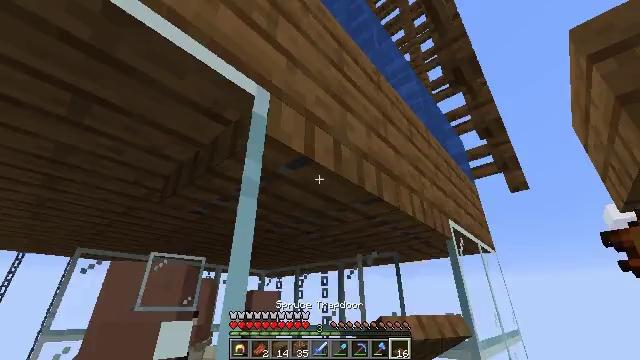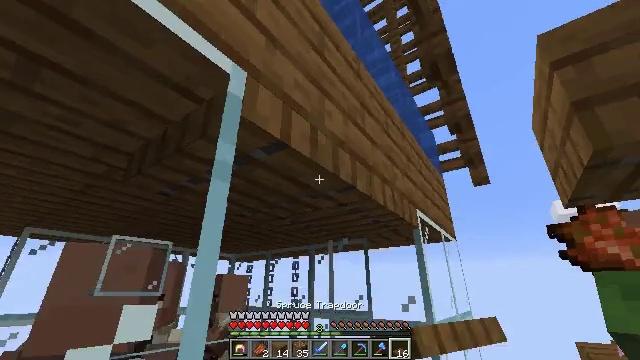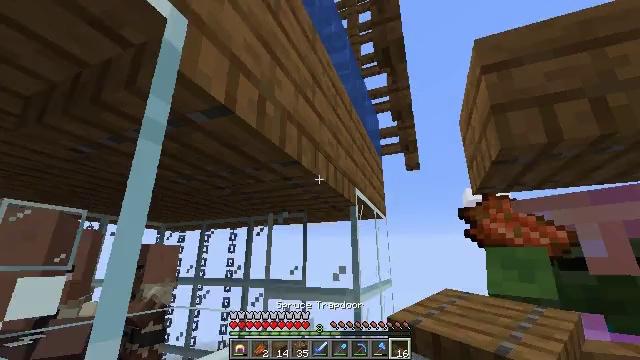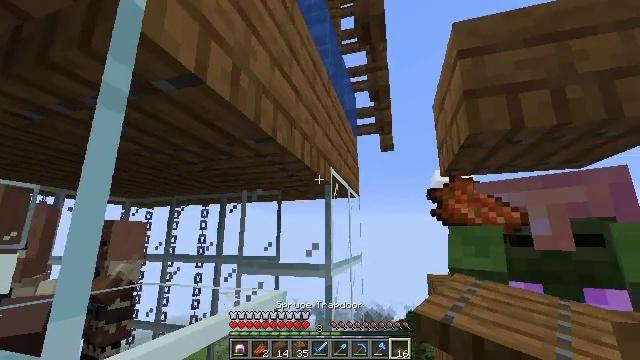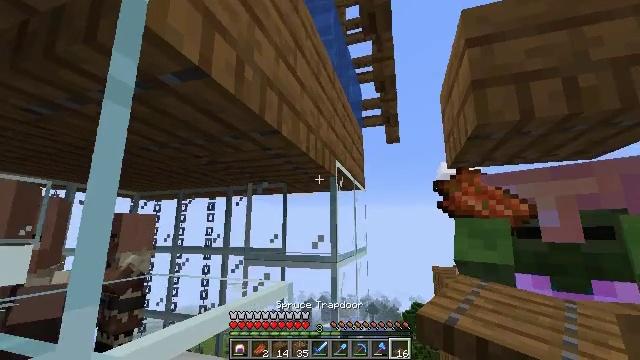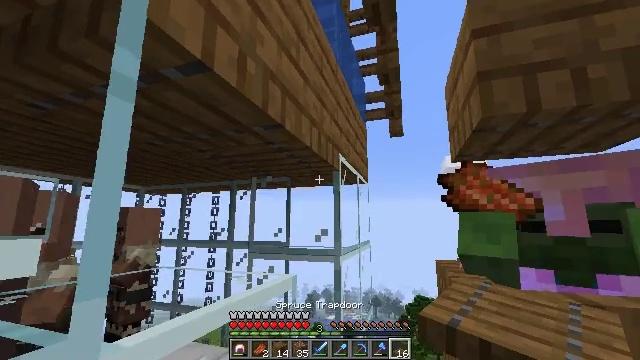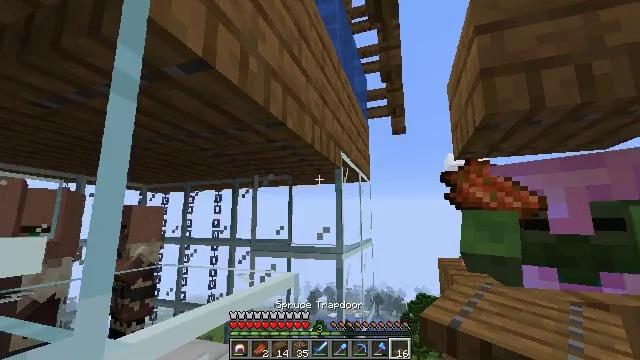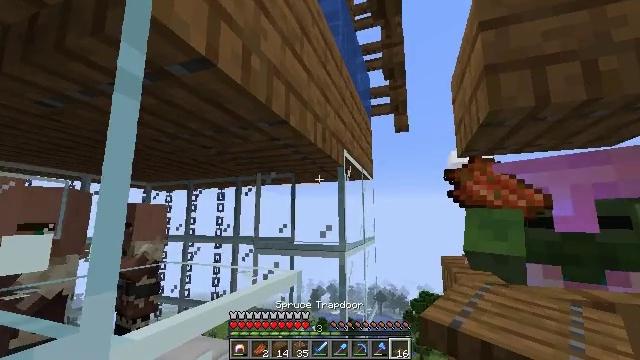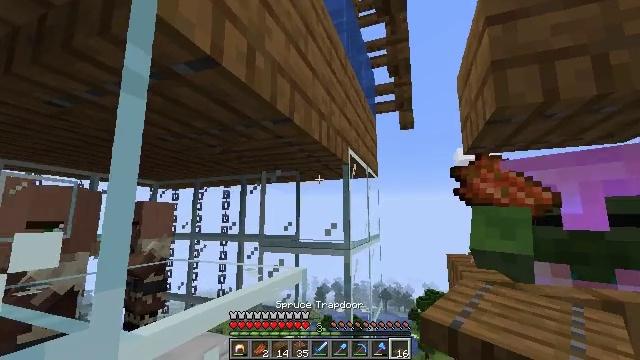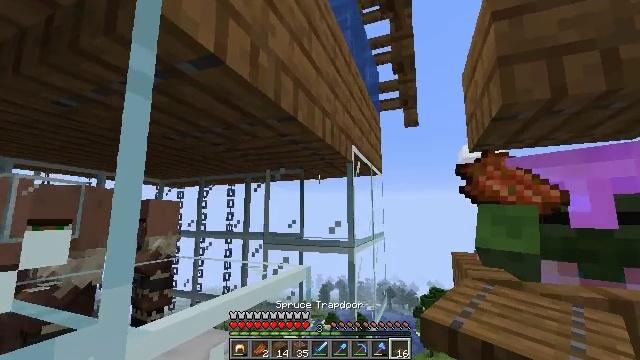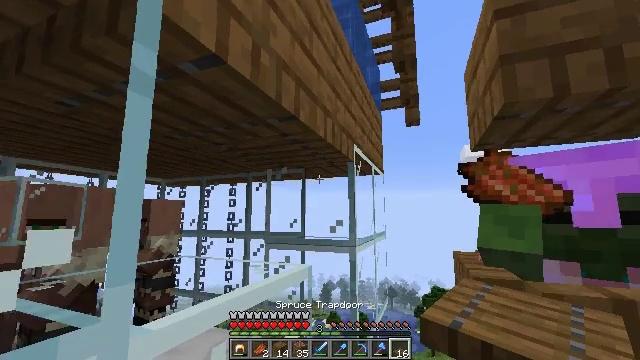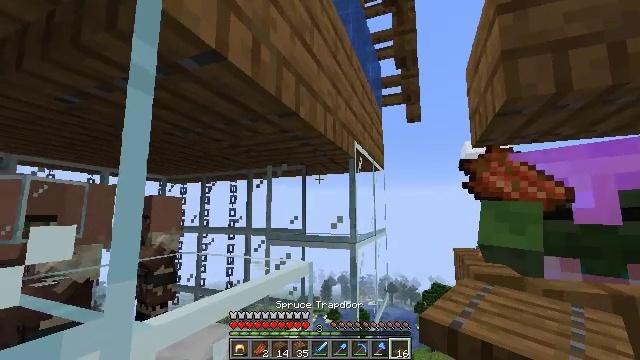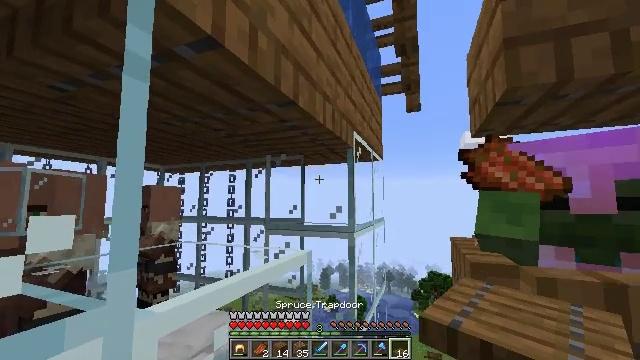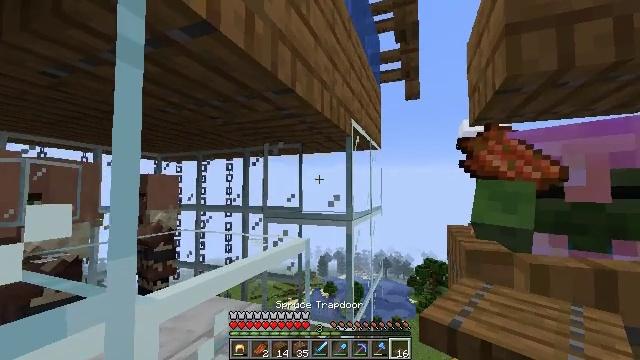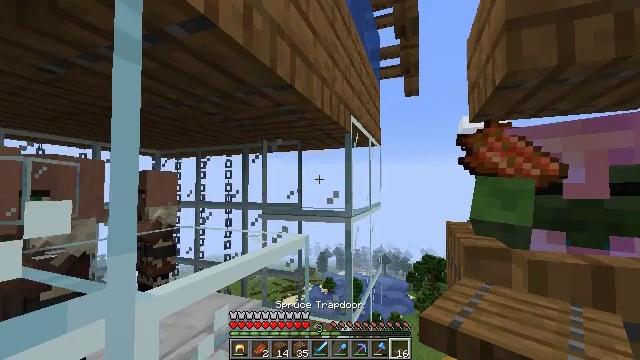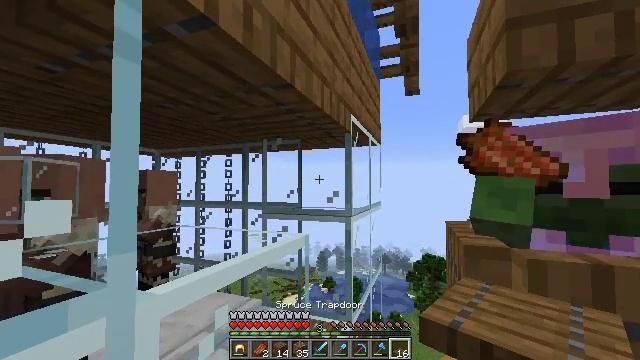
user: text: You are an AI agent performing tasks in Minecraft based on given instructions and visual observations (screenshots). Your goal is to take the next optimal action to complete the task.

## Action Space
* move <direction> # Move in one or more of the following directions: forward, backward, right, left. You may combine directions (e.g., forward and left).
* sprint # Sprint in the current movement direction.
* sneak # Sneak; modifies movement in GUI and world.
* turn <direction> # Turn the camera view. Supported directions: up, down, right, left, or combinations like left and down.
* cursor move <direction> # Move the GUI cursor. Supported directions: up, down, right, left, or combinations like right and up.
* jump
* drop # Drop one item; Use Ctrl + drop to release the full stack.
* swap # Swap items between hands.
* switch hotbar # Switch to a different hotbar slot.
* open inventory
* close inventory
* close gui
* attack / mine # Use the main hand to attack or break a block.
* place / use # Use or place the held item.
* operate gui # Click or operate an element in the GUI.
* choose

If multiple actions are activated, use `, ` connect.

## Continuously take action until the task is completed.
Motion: motion action
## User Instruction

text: Attack the glass to break it.
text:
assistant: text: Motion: sneak, turn right and down
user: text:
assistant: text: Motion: sneak, turn right and down
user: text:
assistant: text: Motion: sneak, turn right and down
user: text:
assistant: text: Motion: sneak, turn left and down
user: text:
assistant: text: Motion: sneak, turn down
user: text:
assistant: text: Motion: sneak
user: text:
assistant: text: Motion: sneak
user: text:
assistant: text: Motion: sneak, turn left
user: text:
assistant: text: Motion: sneak
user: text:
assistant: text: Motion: sneak
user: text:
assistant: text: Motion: sneak
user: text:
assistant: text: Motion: sneak, turn down
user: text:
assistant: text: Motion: sneak, turn down
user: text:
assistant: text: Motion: sneak
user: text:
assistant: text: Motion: sneak
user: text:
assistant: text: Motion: sneak
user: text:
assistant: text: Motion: sneak
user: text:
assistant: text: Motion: sneak
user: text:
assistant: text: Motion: sneak
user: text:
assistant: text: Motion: sneak, turn right
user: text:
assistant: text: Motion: sneak, turn right
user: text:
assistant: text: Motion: sneak
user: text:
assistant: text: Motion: sneak
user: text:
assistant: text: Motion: sneak
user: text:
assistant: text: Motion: sneak
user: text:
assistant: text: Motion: sneak
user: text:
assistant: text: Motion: sneak
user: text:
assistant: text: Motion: sneak
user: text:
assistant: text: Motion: sneak
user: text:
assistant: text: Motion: sneak